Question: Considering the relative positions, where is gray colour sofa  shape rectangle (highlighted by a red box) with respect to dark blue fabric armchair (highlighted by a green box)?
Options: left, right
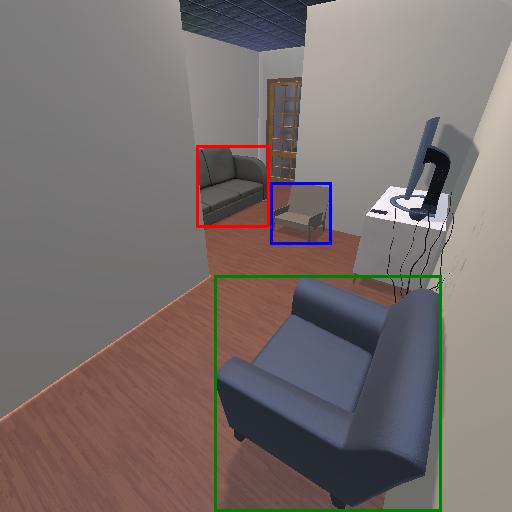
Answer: left